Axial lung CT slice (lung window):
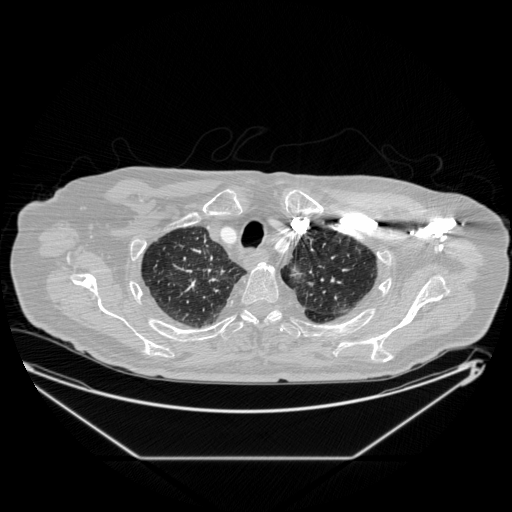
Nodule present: no